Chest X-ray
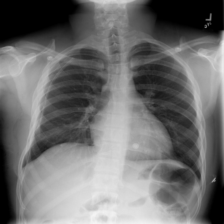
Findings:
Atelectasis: negative
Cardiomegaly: negative
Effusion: negative
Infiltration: negative
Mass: negative
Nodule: negative
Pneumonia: negative
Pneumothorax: negative
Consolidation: negative
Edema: negative
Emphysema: negative
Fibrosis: negative
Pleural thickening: negative
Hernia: negative